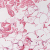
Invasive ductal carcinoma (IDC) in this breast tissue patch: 0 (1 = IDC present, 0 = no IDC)